Question: When customers search for products right now, they'll see a line of Woocommerces code that is usually used to display the PDF file that has been uploaded to be shown on the product page. Like so;

Now what I want to achieve is to have the products long description show up for the search results instead of the long description.
So far I've managed to hide it all entirely to make it look presentable (compared to the code snippet) but I can not seem to figure out how to change it to the long description.
The long description can be used for all products so it doesn't have to check if the short description consists of words or code.
I've tried looking through the woocommerce settings but that hasn't done anything for me and in my post templates from woocommerce I can only find templates for the shop main pages and not for the search pages.
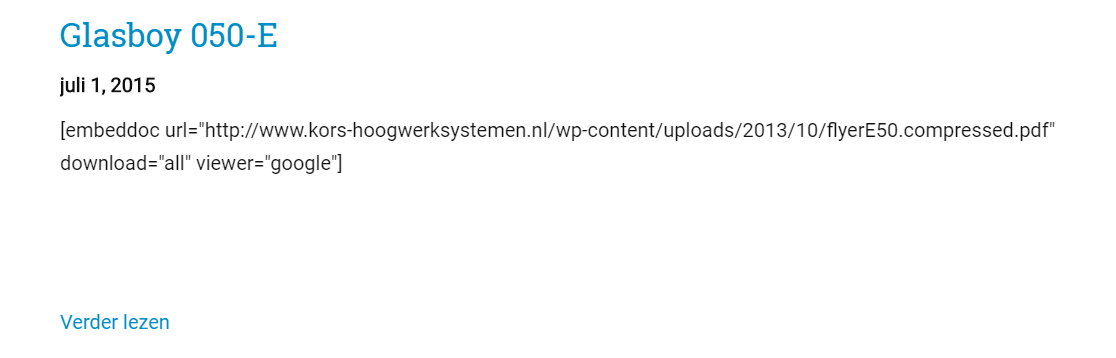
Answer: The template file that displays the products in the archive & search loop is 'content-product.php'. What you're looking for is to insert the product's content into the 'woocommerce_after_shop_loop_item()' hook.
'''
function extra_description() {
global $post;
echo '<div itemprop="description">';
echo apply_filters( 'the_content', $post->post_content );
echo '</div>';
}
add_action('woocommerce_after_shop_loop_item', 'extra_description', 1);
'''
However, WooCommerce doesn't usually add the description to the loop, so you'll need to find what is currently adding it and remove that.